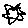
Label: sun